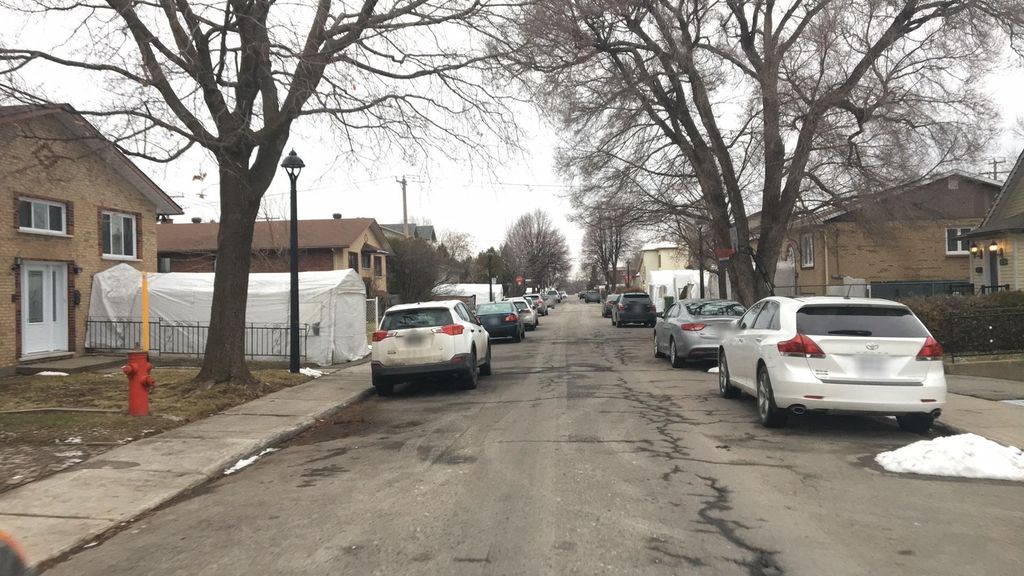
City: montreal